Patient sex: F
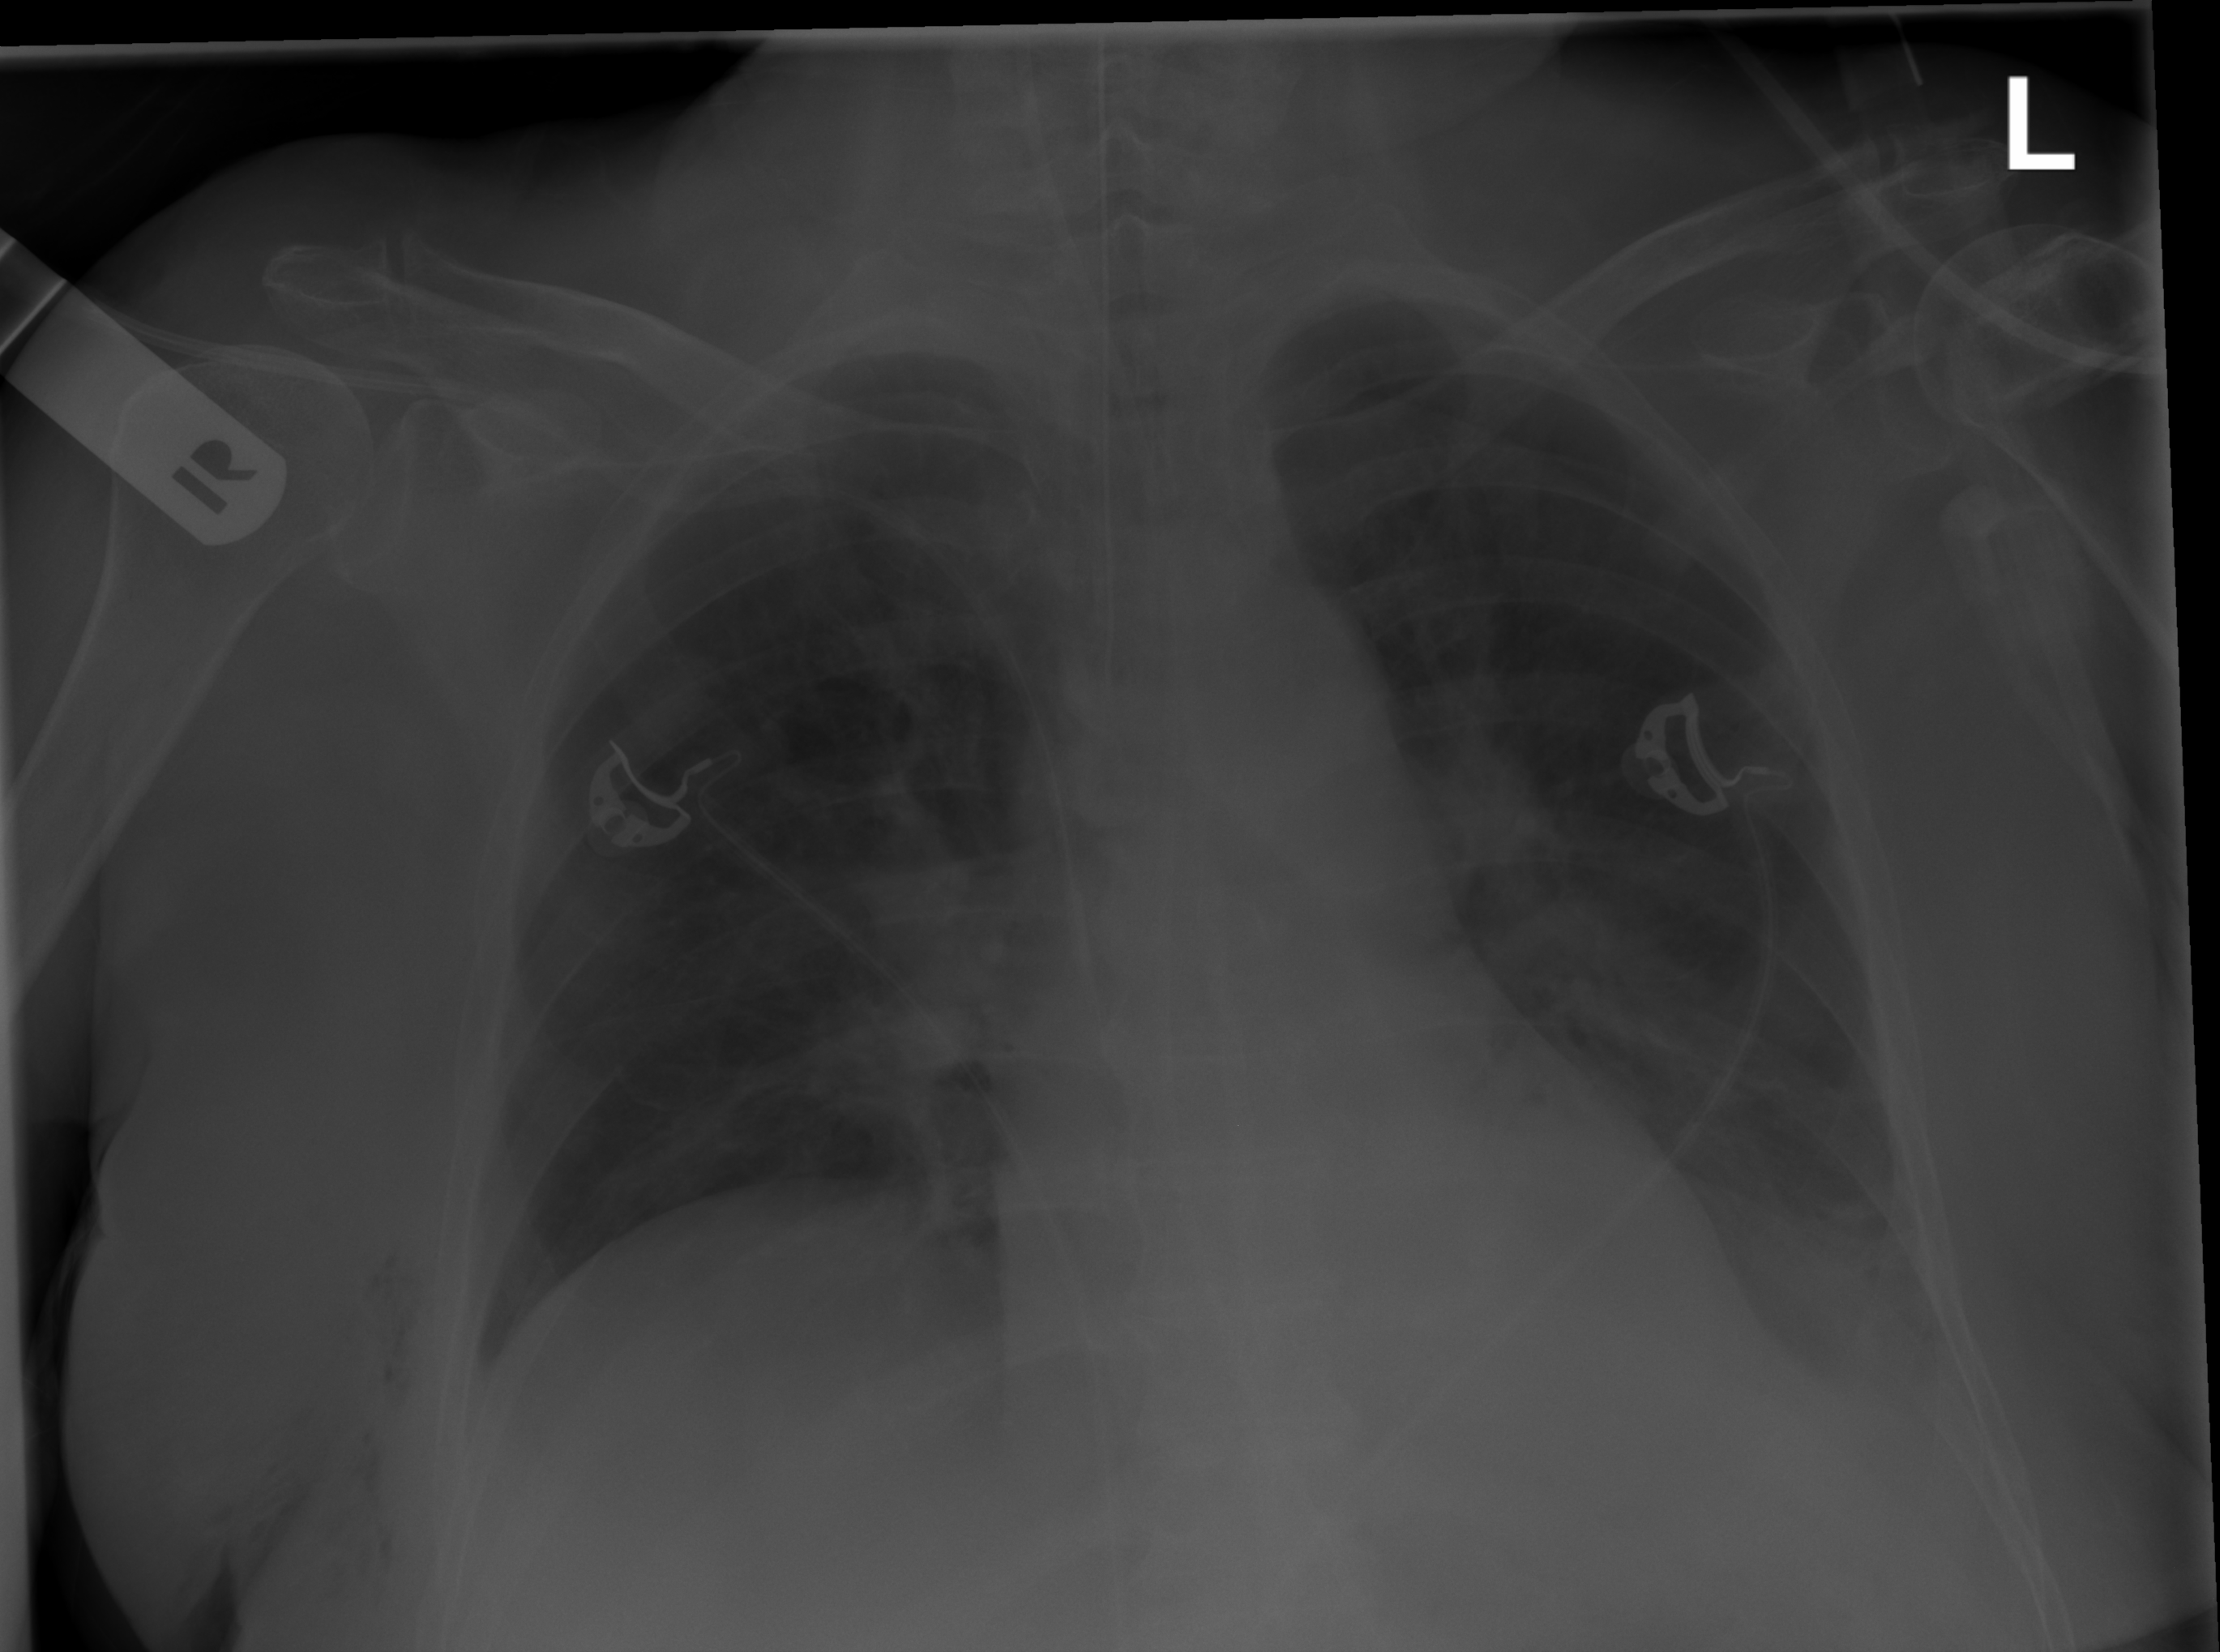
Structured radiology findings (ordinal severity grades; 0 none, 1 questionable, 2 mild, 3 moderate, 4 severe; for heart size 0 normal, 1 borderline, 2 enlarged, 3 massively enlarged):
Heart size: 0
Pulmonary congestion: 0
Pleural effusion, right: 0
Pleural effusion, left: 2
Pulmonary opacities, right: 0
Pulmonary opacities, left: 0
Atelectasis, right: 2
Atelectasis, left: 2